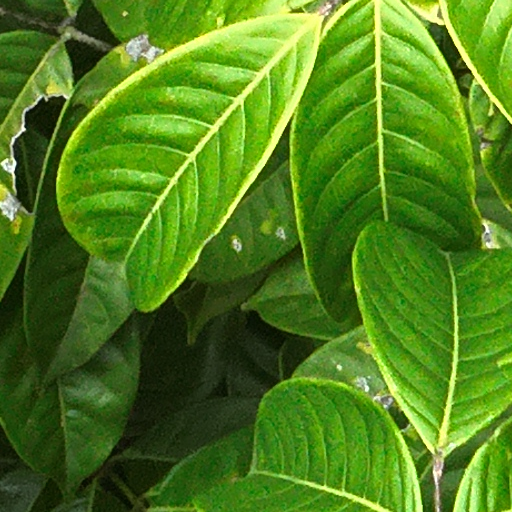
Species: Protium stevensonii
GBIF accepted scientific name: Tetragastris panamensis
Crown area (m\u00b2): 74.253